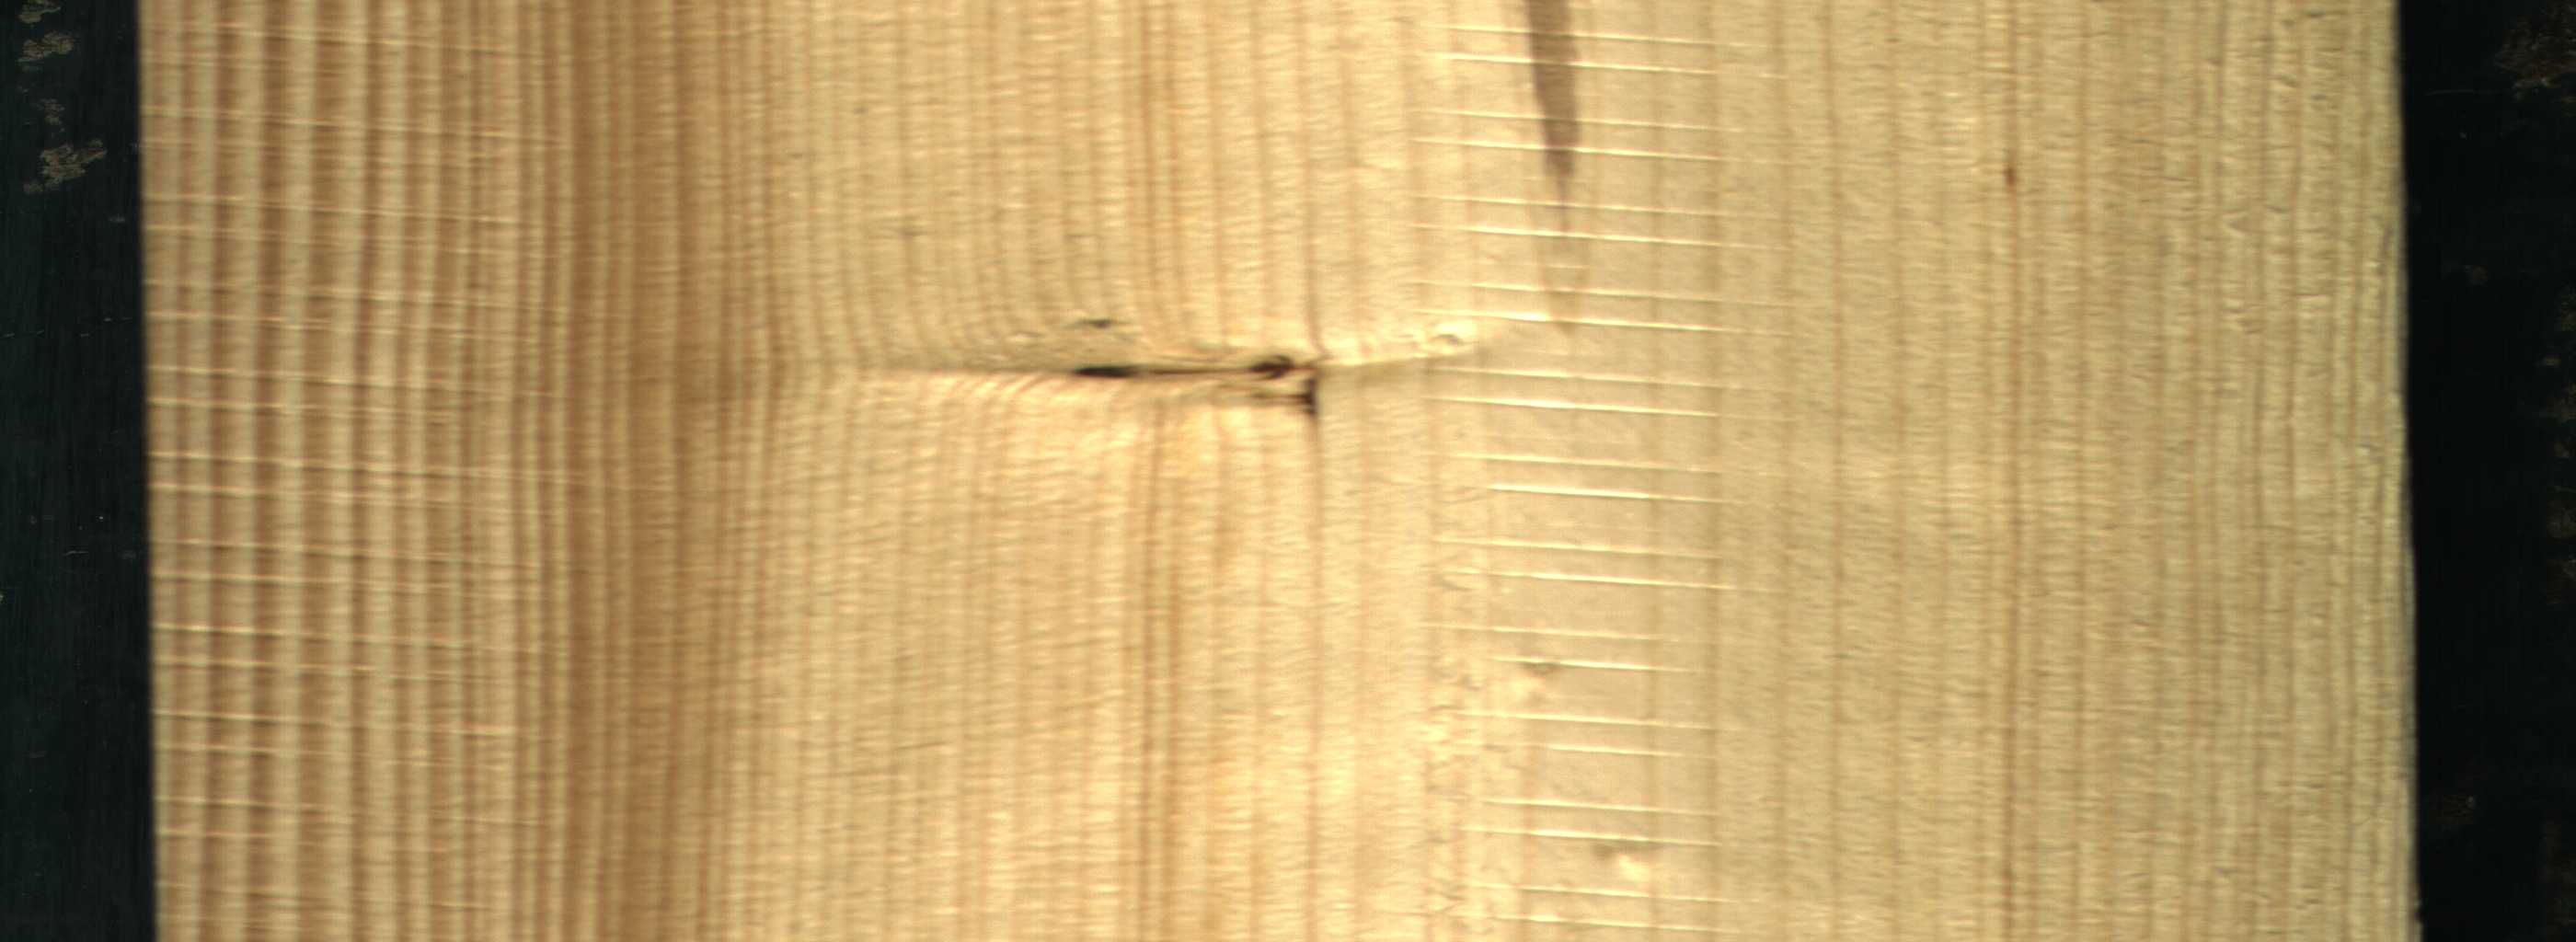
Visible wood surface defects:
Marrow
Dead_Knot